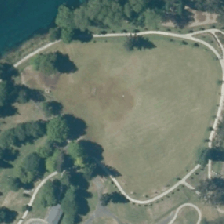
Land cover: urban_parkland